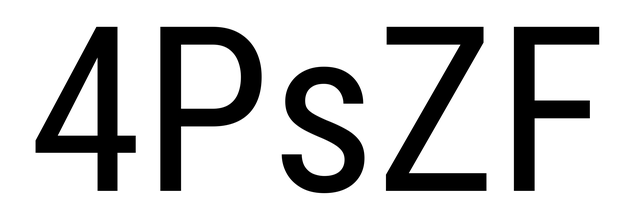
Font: Roboto_Condensed_Regular